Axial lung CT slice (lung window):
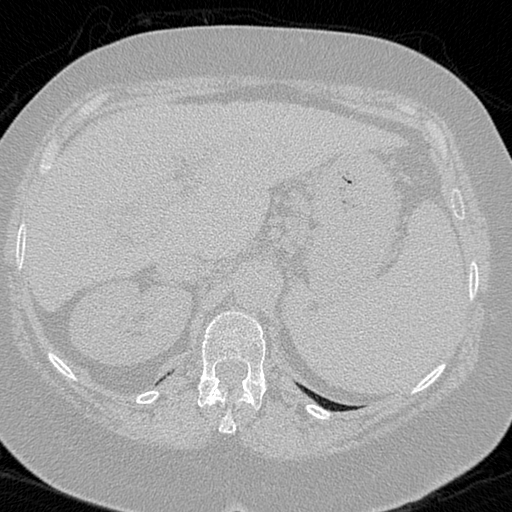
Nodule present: no